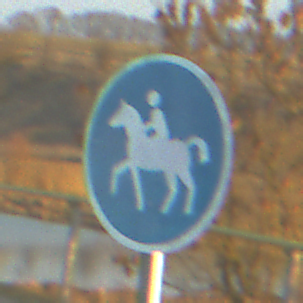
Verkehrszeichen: Reitweg
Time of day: SunriseSunset
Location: Outdoor (RoadRail)
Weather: PartlyCloudy
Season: NotSpecified
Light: Natural